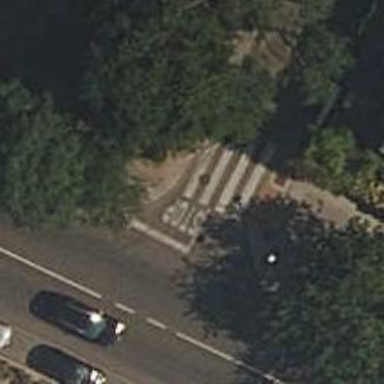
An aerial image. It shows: Marked crossing on the road.